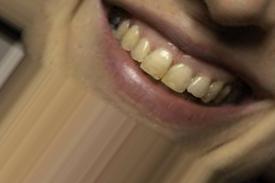
Condition: Tooth Discoloration